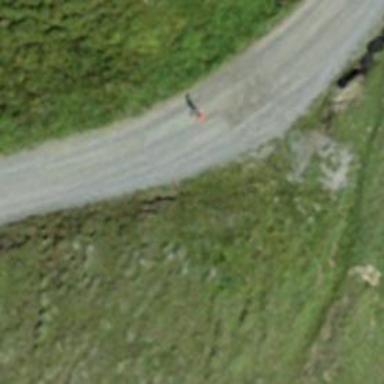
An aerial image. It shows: Gravel track with grade2 track type. It is used for skitouring.